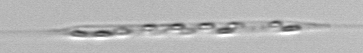
Label: Rhizosolenia